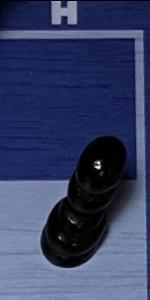
Label: Pawn_Black